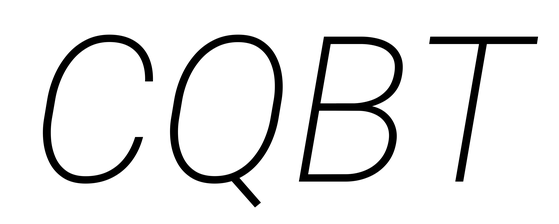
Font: Roboto-Italic_ExtraLight_Italic